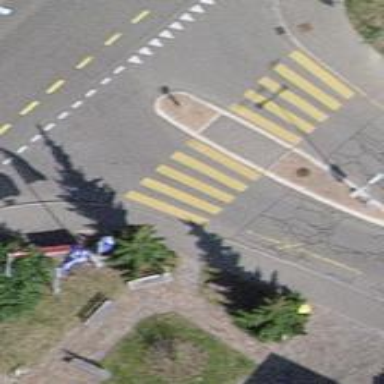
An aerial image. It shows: Uncontrolled zebra crossing with central island.